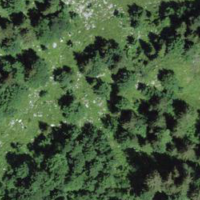
EUNIS habitat code: 44
Species observed at this site:
Astrantia major